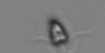
Label: Pyramimonas